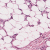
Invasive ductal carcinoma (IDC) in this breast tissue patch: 1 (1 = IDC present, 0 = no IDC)